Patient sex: F
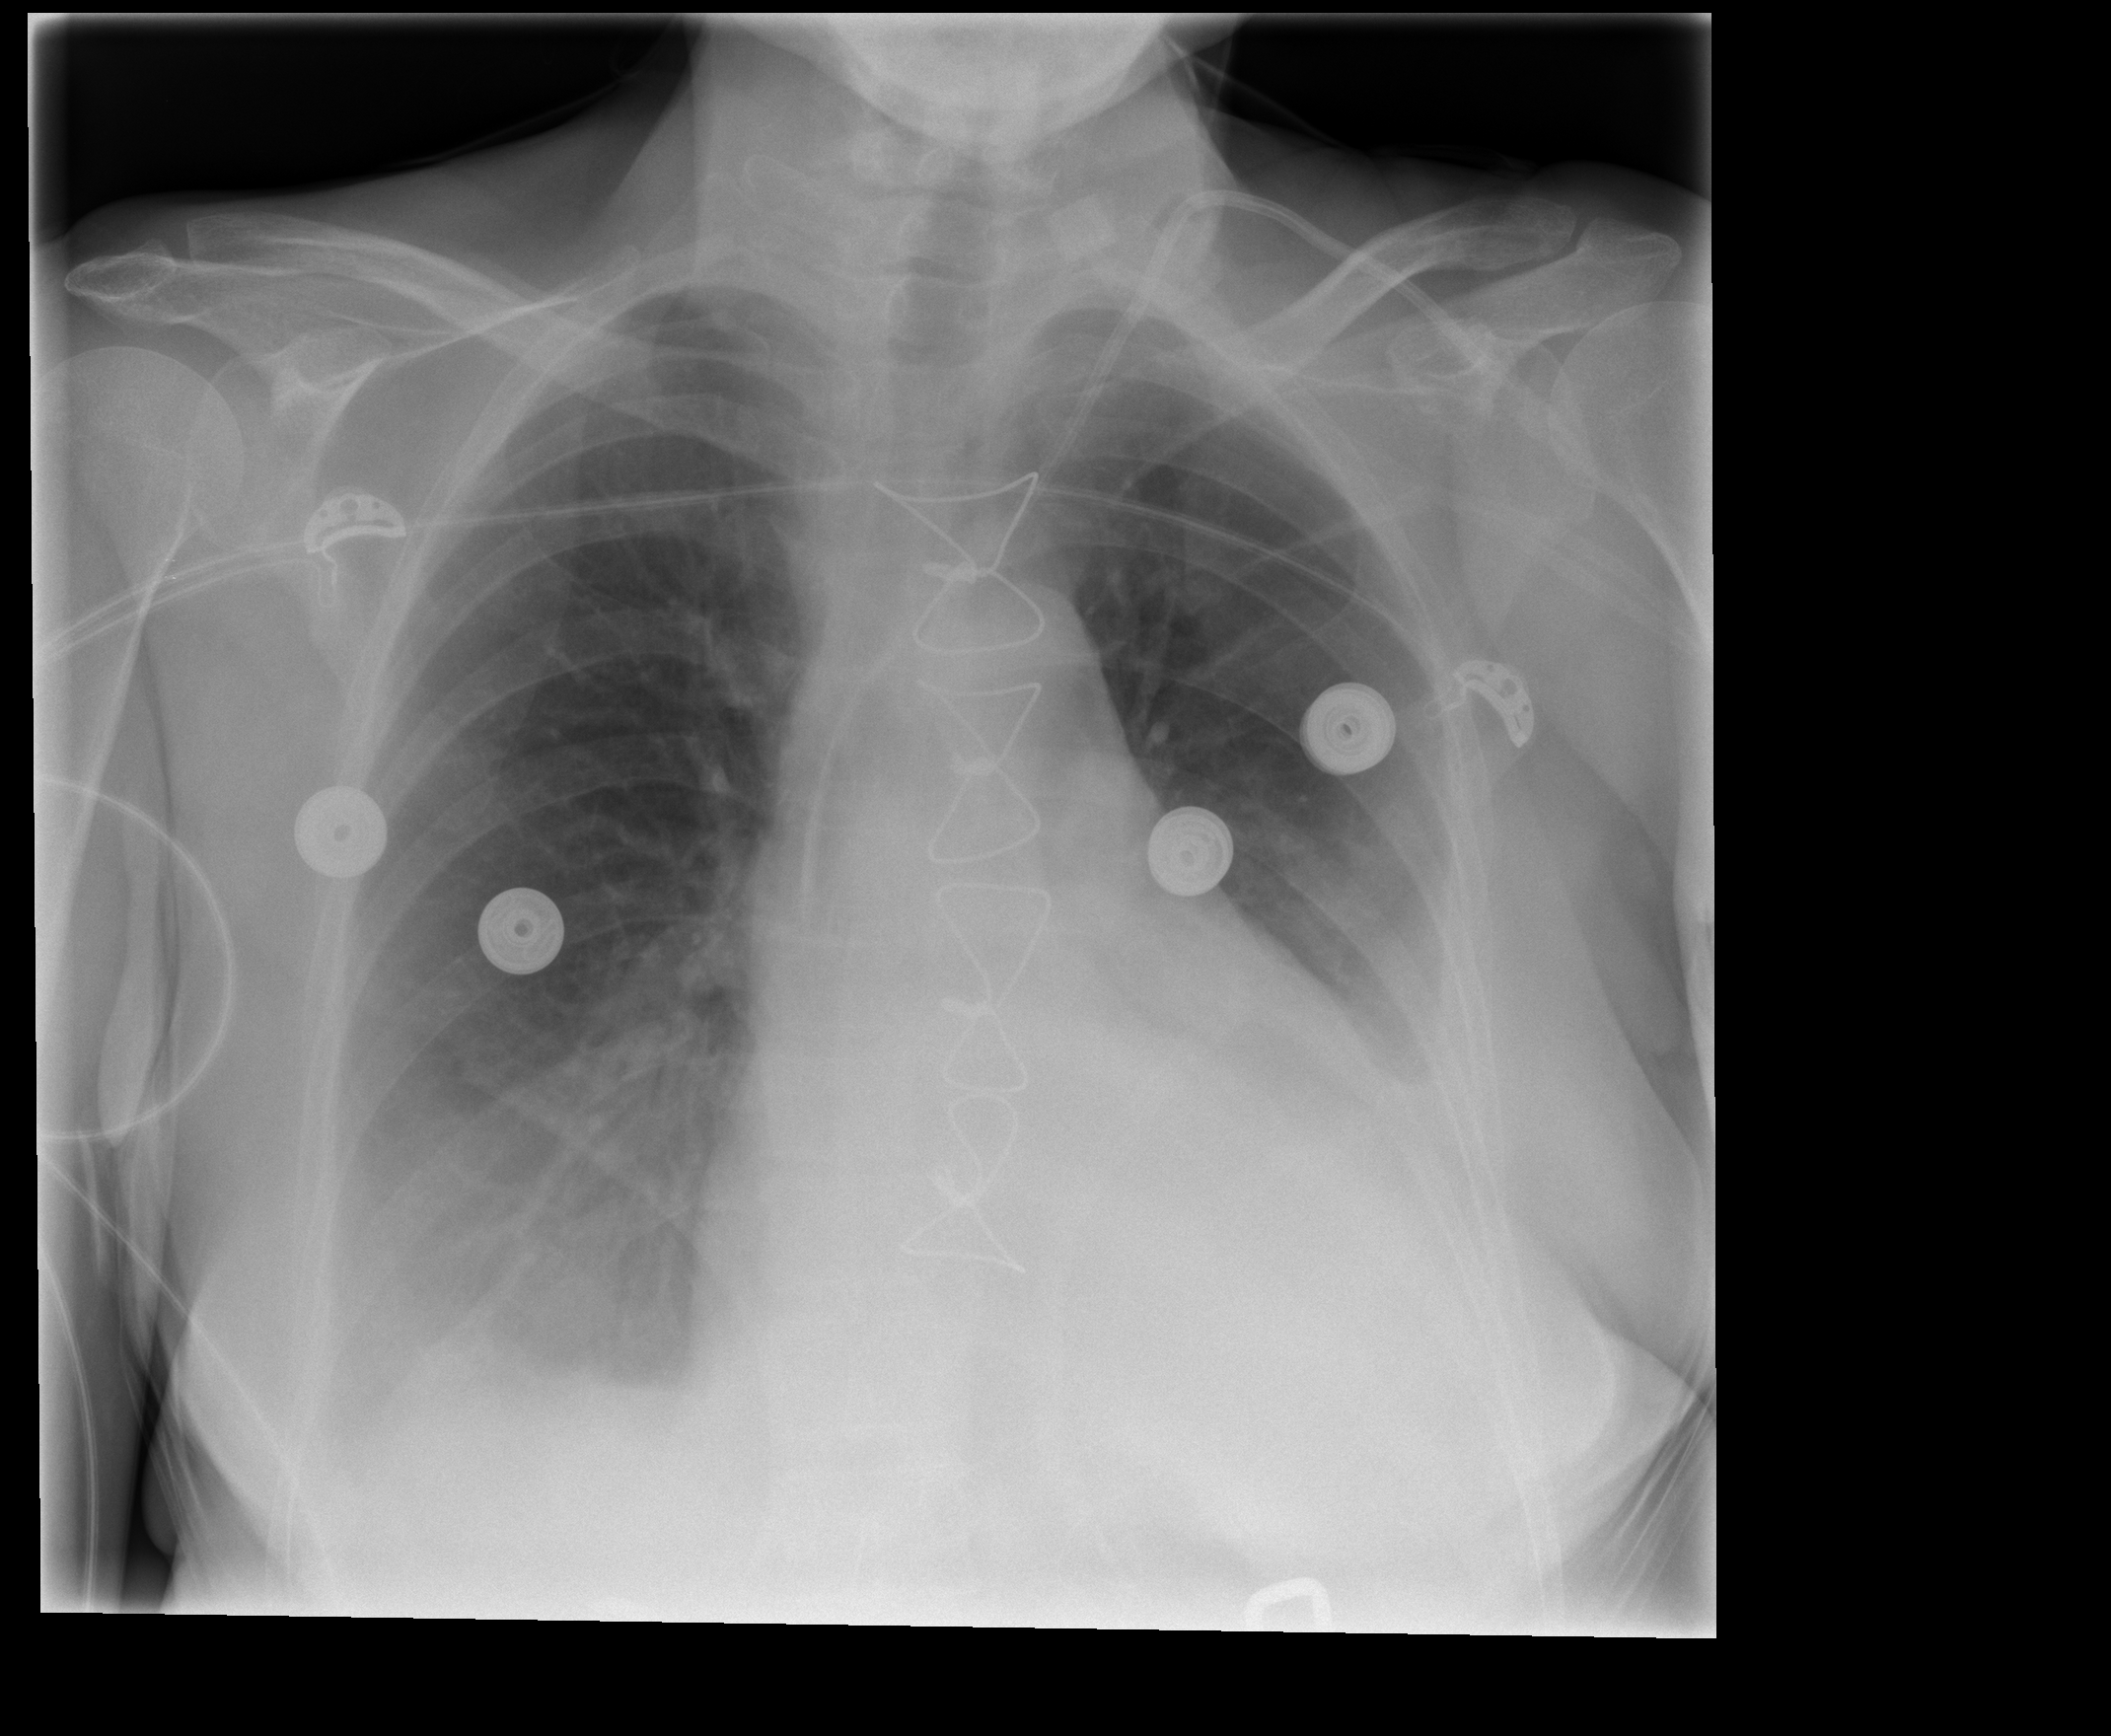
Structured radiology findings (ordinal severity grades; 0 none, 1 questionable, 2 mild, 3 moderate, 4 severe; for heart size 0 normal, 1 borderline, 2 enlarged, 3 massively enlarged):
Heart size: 2
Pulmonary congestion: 2
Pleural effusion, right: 2
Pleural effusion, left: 3
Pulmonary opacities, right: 0
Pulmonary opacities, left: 0
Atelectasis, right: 2
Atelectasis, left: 2